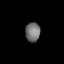
Tissue: lung
Cell type: Epithelial cells
Senescence score: 0.1467
Nuclear area (px): 281
Mean DAPI intensity: 113.701